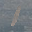
Label: 1